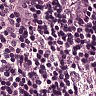
Metastatic tissue present: yes